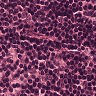
Metastatic tissue present: no